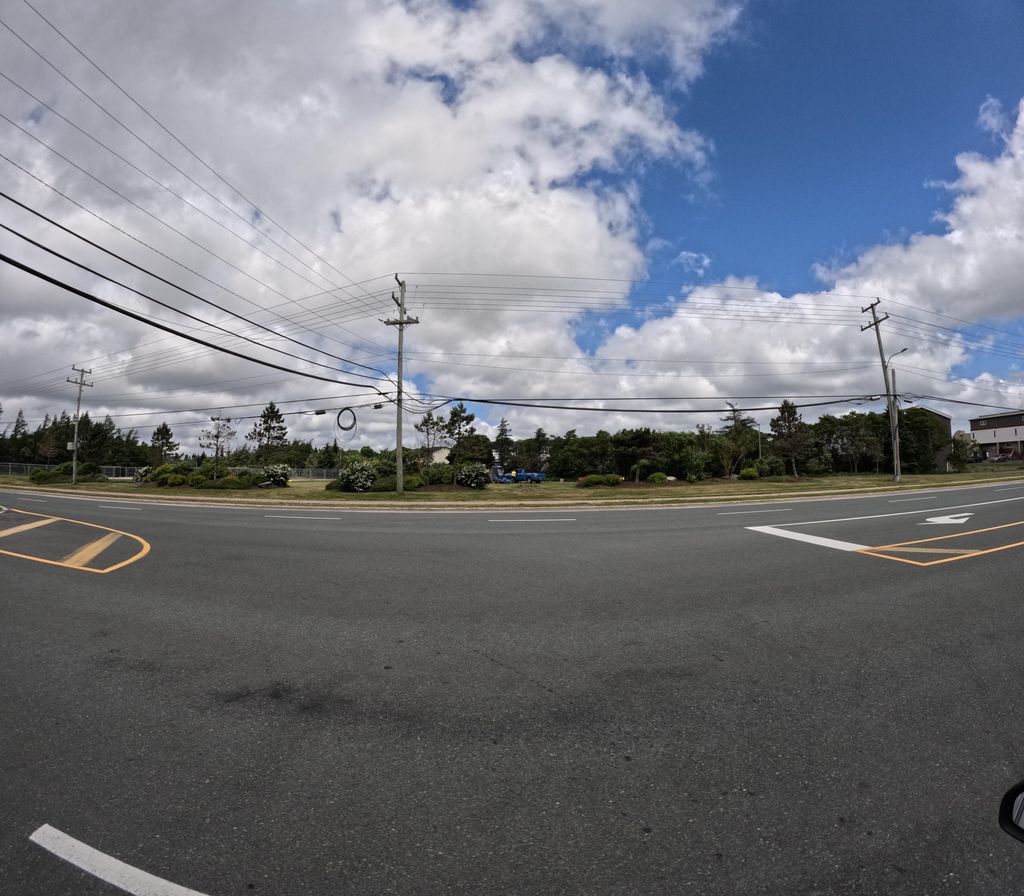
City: st_johns